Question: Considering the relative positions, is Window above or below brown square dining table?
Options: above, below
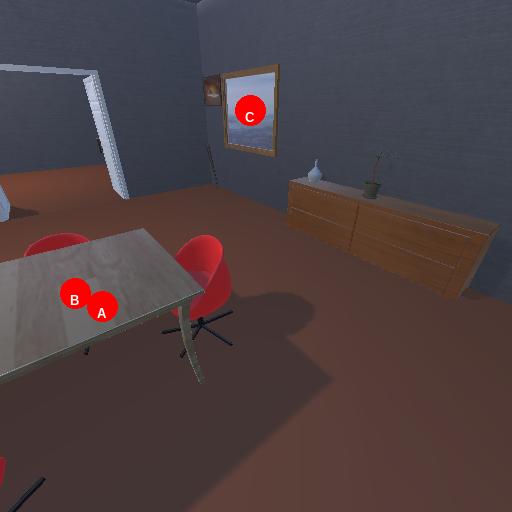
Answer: above